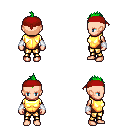
a pixel art fantasy rpg character, female body template, human, light skin, gold chest armor, gold greaves, green mohawk hairstyle, red bandana, white cloth bracers, four views (front, back, left, right), 2x2 character sprite sheet, small pixel art, hard edges, no anti-aliasing